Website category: university
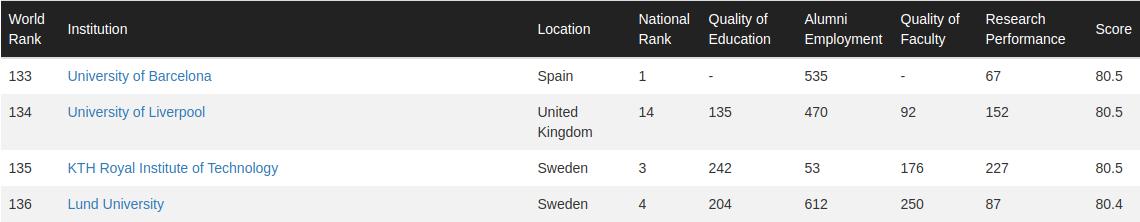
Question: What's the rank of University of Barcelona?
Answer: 133

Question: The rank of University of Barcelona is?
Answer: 133

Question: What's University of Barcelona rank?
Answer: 133

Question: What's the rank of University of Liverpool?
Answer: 134

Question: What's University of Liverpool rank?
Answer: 134

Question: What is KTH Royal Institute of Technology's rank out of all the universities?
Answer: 135

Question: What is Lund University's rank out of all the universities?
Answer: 136

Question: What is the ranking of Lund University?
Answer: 136

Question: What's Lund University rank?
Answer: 136

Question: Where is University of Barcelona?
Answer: Spain

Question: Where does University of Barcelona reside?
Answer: Spain

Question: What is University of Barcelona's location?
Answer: Spain

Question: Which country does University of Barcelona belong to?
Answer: Spain

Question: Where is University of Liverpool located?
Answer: United Kingdom

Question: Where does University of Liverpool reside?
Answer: United Kingdom

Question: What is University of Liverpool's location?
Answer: United Kingdom

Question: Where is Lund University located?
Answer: Sweden

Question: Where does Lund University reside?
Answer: Sweden

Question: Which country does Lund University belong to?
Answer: Sweden

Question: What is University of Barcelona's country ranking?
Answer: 1

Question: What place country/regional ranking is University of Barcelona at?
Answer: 1

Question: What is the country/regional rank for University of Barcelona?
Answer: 1

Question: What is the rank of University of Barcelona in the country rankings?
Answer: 1

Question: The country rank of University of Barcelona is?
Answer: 1

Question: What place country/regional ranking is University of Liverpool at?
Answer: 14

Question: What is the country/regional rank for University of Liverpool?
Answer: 14

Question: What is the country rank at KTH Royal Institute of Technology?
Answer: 3

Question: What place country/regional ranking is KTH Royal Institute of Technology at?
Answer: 3

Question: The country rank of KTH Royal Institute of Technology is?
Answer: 3

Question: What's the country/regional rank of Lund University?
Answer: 4

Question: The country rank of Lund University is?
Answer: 4

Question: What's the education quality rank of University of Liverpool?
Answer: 135

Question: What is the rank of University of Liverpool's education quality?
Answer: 135

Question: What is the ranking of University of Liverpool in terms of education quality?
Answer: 135

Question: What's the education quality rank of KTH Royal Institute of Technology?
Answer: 242

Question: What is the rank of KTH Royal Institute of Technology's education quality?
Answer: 242

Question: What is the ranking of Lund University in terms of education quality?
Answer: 204

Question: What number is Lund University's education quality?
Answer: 204

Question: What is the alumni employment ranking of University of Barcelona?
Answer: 535

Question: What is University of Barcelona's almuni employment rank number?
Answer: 535

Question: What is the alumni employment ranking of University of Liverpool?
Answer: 470

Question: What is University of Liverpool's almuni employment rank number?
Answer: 470

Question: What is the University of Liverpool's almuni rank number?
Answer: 470

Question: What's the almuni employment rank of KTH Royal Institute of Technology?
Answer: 53

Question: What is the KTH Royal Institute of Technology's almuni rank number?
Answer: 53

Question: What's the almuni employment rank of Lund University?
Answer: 612

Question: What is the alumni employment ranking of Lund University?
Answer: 612

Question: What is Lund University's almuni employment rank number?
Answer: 612

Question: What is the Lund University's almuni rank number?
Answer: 612

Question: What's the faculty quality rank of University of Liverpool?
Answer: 92

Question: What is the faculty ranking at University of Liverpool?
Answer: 92

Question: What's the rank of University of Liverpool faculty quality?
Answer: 92

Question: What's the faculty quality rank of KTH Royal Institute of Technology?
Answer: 176

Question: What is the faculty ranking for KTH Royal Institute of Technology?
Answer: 176

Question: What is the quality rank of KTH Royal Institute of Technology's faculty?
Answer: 176

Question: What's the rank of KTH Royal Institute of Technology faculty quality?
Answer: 176

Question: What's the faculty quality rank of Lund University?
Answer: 250

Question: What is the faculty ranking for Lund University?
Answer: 250

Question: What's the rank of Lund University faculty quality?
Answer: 250

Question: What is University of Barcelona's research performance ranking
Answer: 67

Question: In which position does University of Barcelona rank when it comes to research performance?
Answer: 67

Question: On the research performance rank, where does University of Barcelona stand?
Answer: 67

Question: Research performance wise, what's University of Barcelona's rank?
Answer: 67

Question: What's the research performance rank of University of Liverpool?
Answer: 152